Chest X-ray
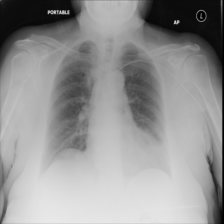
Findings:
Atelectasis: negative
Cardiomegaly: negative
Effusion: negative
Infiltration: negative
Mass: negative
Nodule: negative
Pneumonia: negative
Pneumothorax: negative
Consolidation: negative
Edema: negative
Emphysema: negative
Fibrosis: negative
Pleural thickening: negative
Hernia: negative